【题型】填空题　【知识点】解析几何　【难度】medium
已知实数\(x_1,y_1,x_2,y_2\)满足\(x_1^2 + y_1^2 = 4\)，\(x_2^2 + y_2^2 = 4\)，\(x_1x_2 + y_1y_2 = 2\)，则\(|x_1 + y_1 - 2| + |x_2 + y_2 - 2|\)的最大值为\underline{\quad\quad}.

\vspace{1em}
【解答】
\noindent 【答案】\(4 + 2\sqrt{6}\)

\vspace{1em}

\noindent 【分析】数形结合，把问题转化成圆上的点到直线的距离的最大值问题求解。

\vspace{1em}

\noindent 【详解】设\(A(x_1,y_1)\)，\(B(x_2,y_2)\)，

因为\(x_1^2 + y_1^2 = 4\)，\(x_2^2 + y_2^2 = 4\)，所以\(A\)、\(B\)为圆\(x^2 + y^2 = 4\)上的两点，如图：

则\(|OA| = |OB| = 2\)。

又\(x_1x_2 + y_1y_2 = 2\)，所以\(\overrightarrow{OA} \cdot \overrightarrow{OB} = 2 \times 2 \times \cos\angle AOB = 2 \implies \angle AOB = 60^\circ\)，

取\(AB\)中点\(M\)，则\(|OM| = \sqrt{3}\)。

作直线\(l: x + y - 2 = 0\)，作\(AA_1 \perp l\)，\(BB_1 \perp l\)，\(MN \perp l\)，\(OH \perp l\)，垂足分别为\(A_1\)，\(B_1\)，\(N\)，\(H\)。

所以\(|AA_1| + |BB_1| = 2|MN| \leq 2(|OM| + |OH|)\)

又\(|OH| = \frac{2}{\sqrt{2}} = \sqrt{2}\)，所以\(|AA_1| + |BB_1| \leq 2(\sqrt{3} + \sqrt{2})\)。

即\(\frac{|x_1 + y_1 - 2|}{\sqrt{2}} + \frac{|x_2 + y_2 - 2|}{\sqrt{2}} \leq 2(\sqrt{3} + \sqrt{2})\)。

所以\(|x_1 + y_1 - 2| + |x_2 + y_2 - 2| \leq 2\sqrt{2}(\sqrt{3} + \sqrt{2}) = 4 + 2\sqrt{6}\)。

故答案为：\(4 + 2\sqrt{6}\)

\vspace{1em}

\noindent 【点睛】关键点睛：本题解答的关键是将代数问题转化为几何问题，数形结合，根据点到直线的距离公式求解。
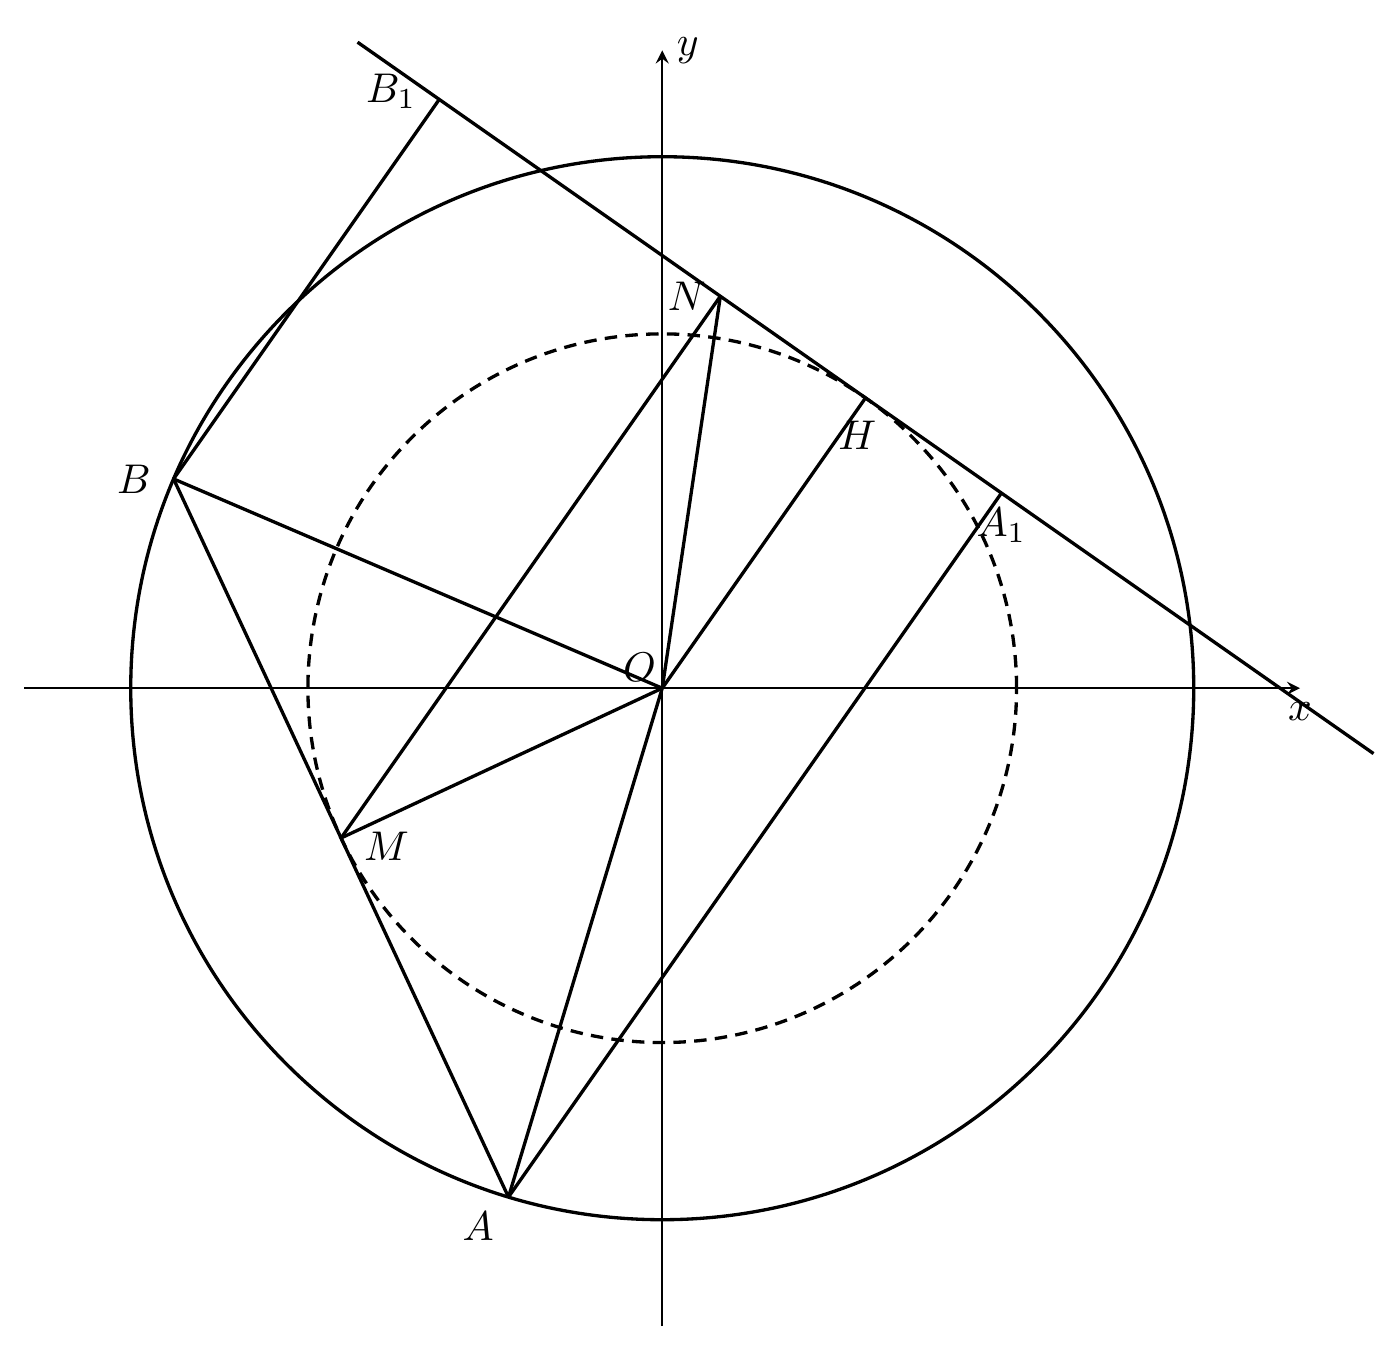